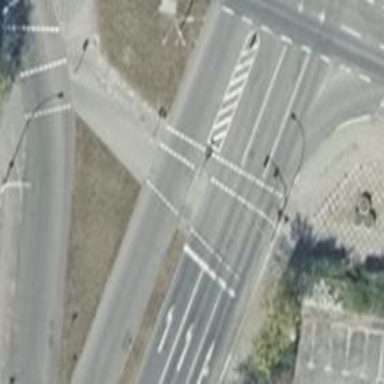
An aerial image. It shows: Crossing with traffic signals.